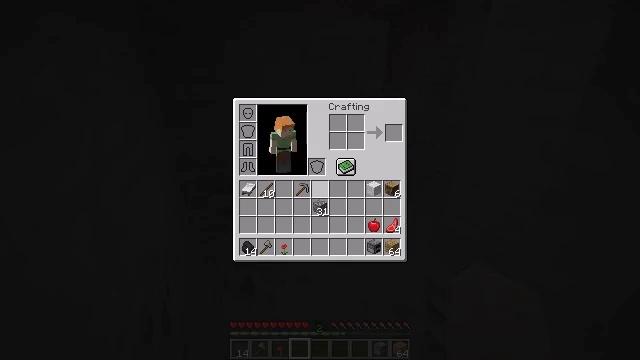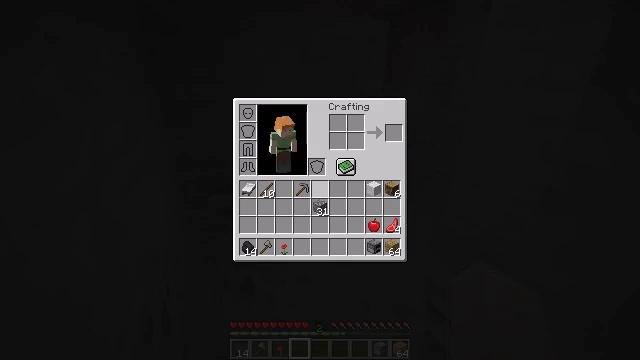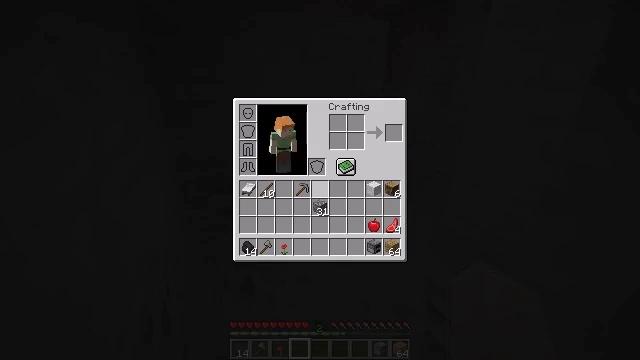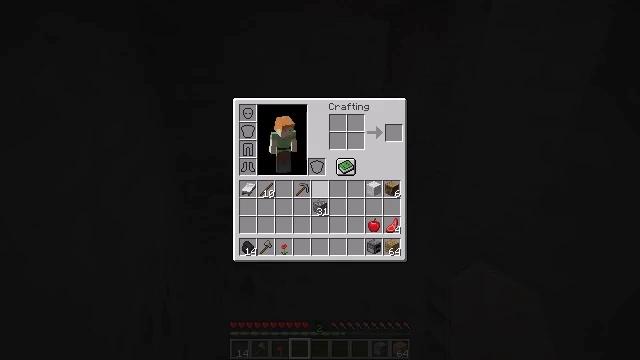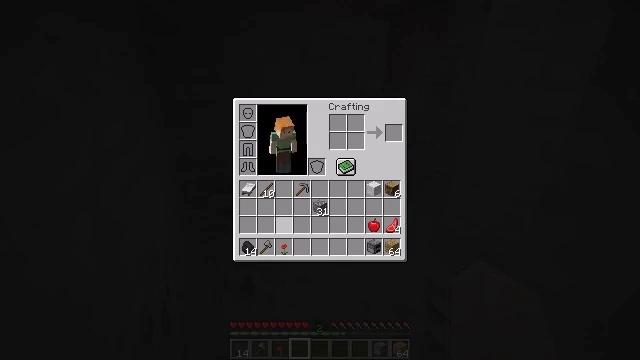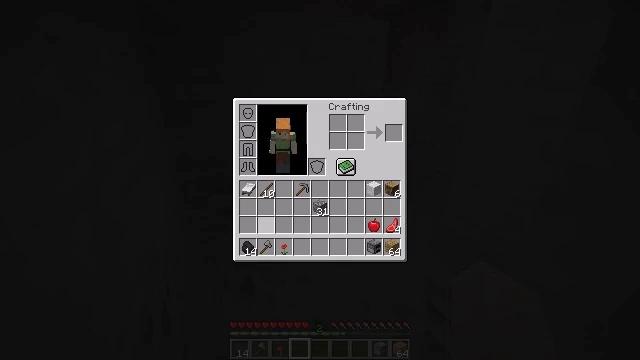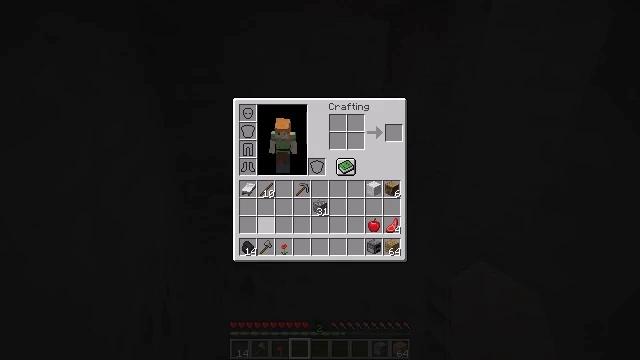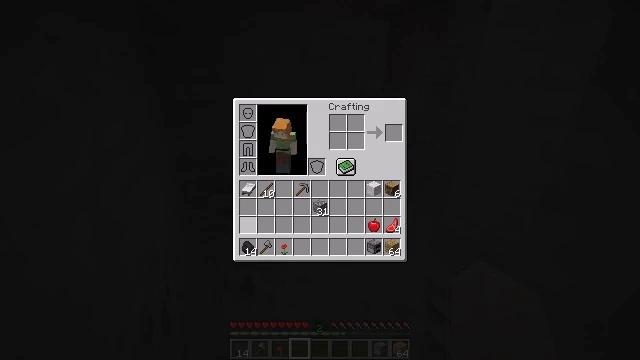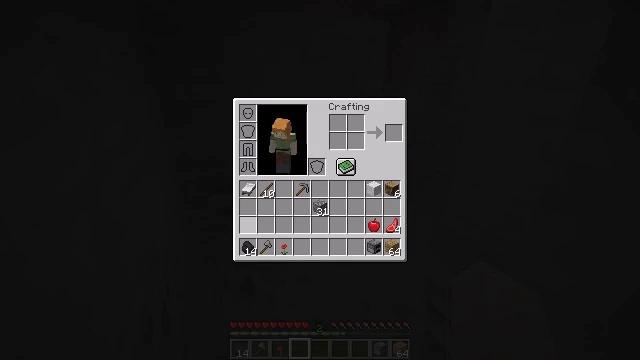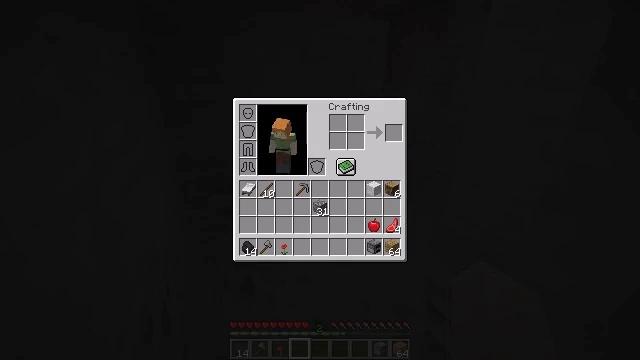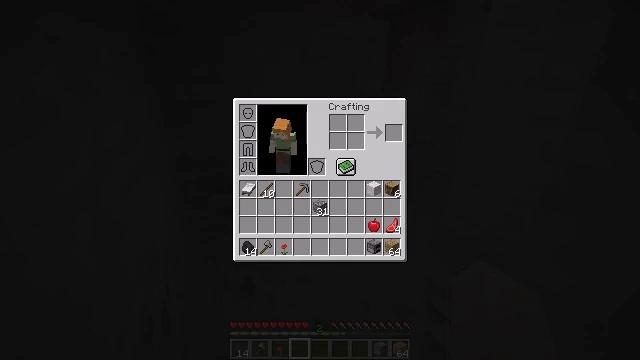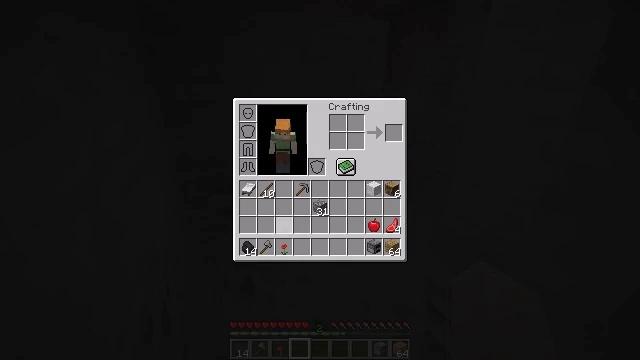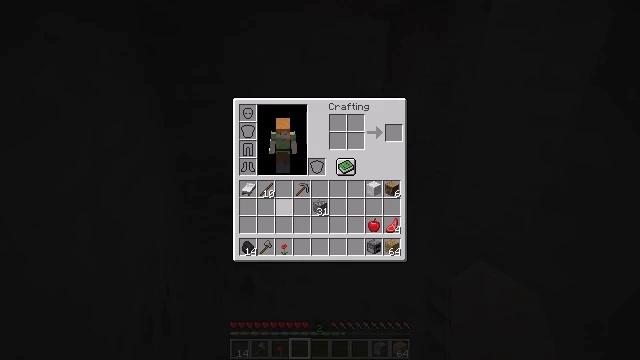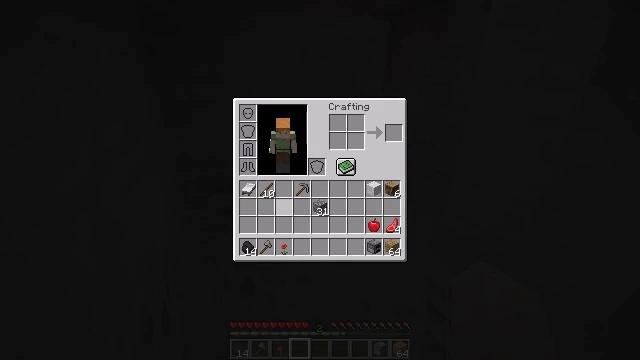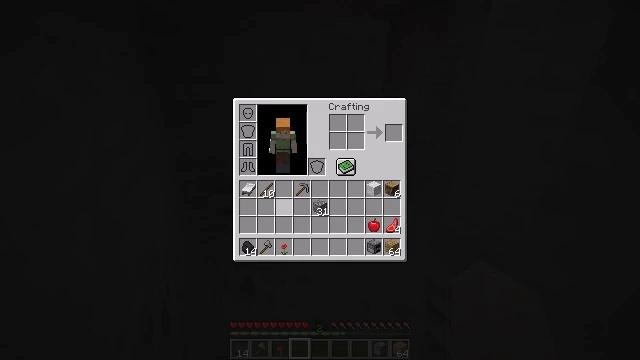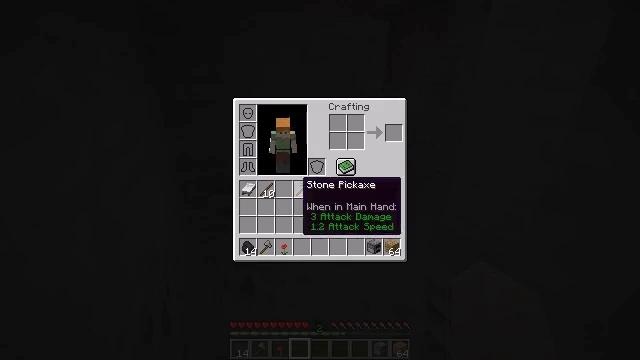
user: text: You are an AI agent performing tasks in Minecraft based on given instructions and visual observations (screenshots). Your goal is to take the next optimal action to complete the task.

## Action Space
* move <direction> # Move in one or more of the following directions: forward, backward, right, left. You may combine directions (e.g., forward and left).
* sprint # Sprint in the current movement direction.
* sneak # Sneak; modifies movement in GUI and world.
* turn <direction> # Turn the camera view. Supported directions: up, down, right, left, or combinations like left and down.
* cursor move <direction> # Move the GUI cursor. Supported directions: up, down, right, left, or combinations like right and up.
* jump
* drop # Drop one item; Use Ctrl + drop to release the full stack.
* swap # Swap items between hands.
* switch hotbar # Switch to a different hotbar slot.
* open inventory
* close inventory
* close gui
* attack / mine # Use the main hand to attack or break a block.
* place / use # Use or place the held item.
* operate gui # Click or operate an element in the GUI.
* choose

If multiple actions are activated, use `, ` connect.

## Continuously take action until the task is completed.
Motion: motion action
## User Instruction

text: Extract coal from the ore block.
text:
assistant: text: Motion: open inventory
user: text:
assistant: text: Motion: no_op
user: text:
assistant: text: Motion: cursor move left and down
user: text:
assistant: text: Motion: cursor move left and down
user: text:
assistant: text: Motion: no_op
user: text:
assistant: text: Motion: cursor move left
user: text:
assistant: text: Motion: no_op
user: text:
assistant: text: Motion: no_op
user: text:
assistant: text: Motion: no_op
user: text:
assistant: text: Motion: cursor move right
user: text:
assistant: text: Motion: cursor move up
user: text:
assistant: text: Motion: cursor move up
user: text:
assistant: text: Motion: no_op
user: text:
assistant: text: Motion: no_op
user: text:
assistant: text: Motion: cursor move right
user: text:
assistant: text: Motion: cursor move right
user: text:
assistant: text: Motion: no_op
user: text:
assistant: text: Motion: no_op
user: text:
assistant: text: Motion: no_op
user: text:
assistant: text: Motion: operate gui
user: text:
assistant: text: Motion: operate gui
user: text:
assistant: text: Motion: cursor move down
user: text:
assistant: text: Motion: cursor move down
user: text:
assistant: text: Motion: no_op
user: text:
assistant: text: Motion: no_op
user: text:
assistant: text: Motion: no_op
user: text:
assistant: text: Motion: no_op
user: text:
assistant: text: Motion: no_op
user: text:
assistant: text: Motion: no_op
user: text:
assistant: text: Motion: no_op